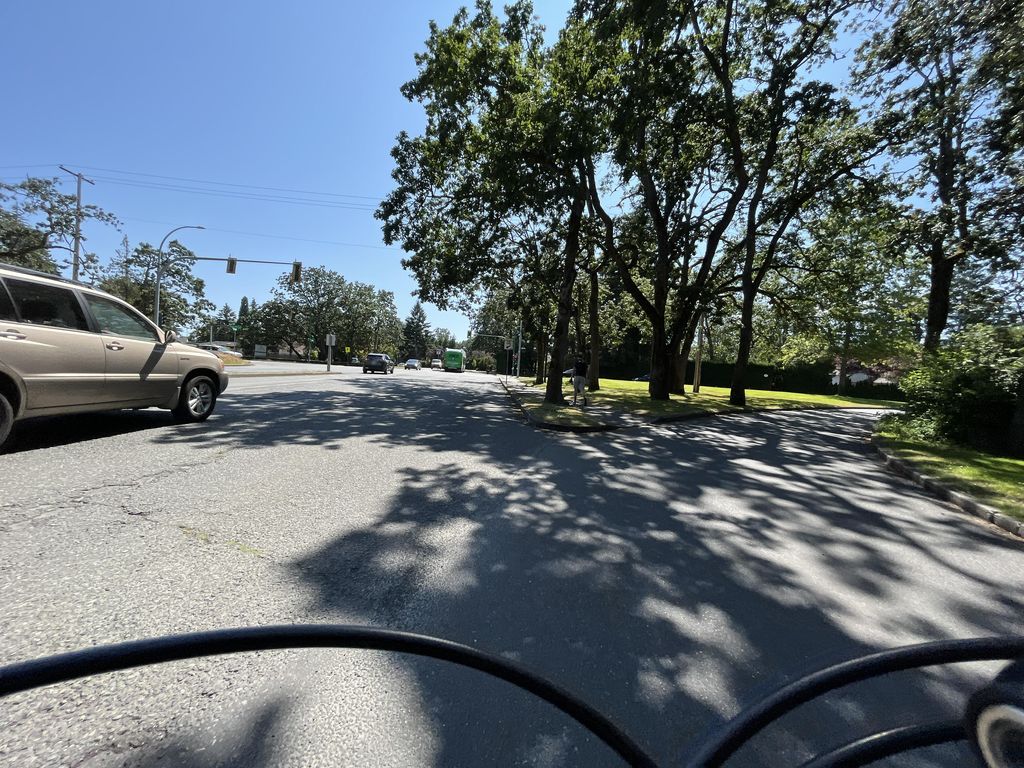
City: victoria